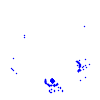
Particle: proton